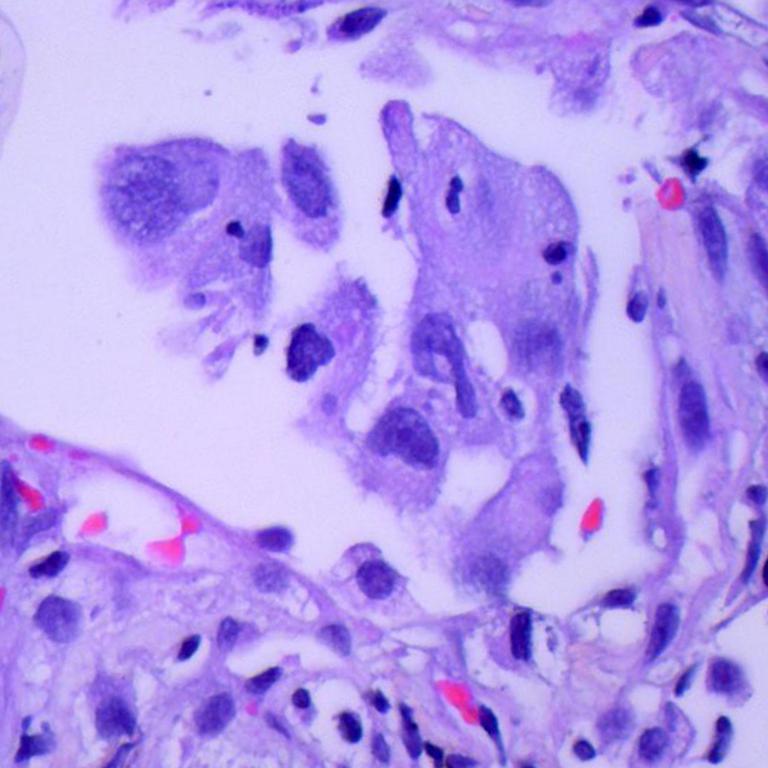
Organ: lung
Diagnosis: adenocarcinomas